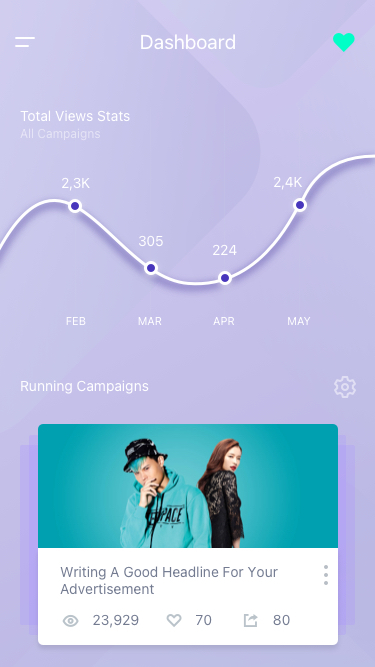
Text in this UI design:
Dashboard
Total Views Stats
All Campaigns
FEB
MAR
APR
MAY
2,3K
305
224
2,4K
Running Campaigns
23,929
70
80
Writing A Good Headline For Your
Advertisement